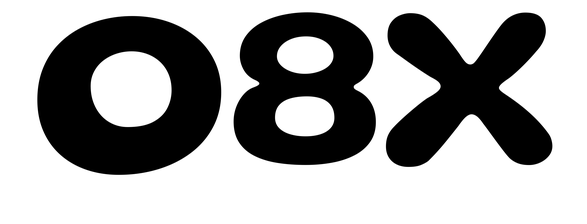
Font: Gluten_SemiBold